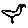
Label: bird